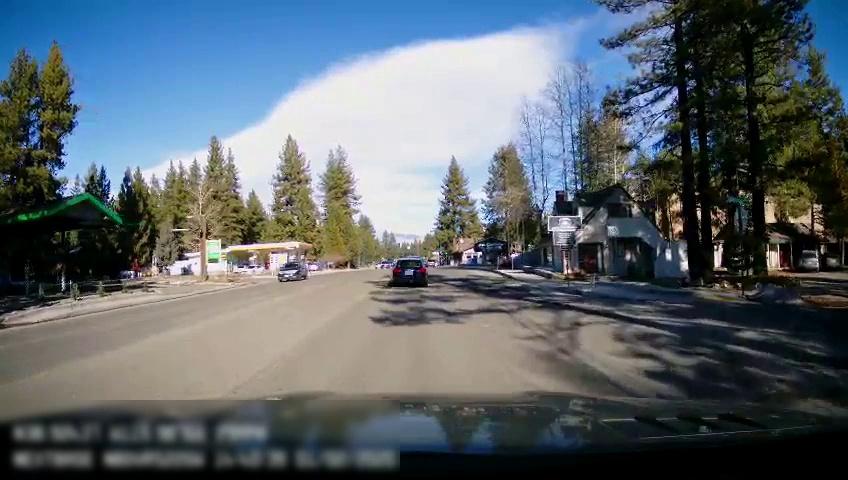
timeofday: Day
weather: Sunny
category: Drivable Space
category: Vehicles | Car
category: Vehicles | Car
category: Vehicles | Car
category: Vehicles | SUV
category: Lanes | Opposite Lane
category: Lanes | Current Lane